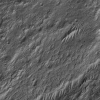
Atmospheric dust classification: not_dusty